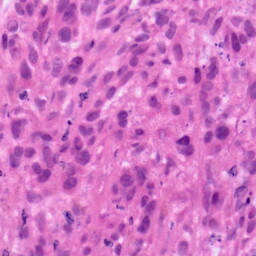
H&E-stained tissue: Skin